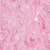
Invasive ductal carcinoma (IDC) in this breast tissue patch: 0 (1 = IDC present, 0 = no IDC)